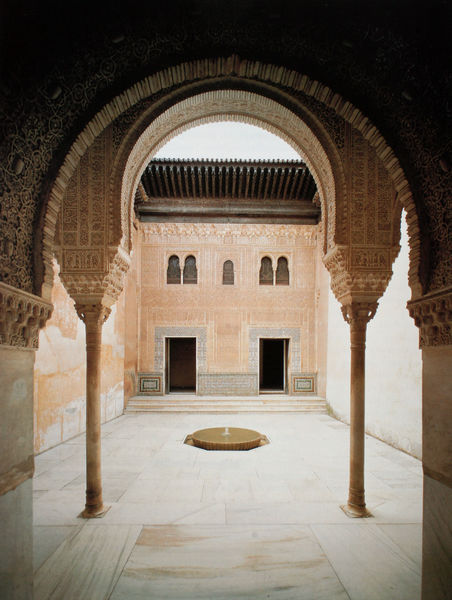
Titel: Südseite des Palacio de Comares
Standort: Granada
Institution: Alhambra
Schlagwörter: dunkel, himmel, schatten, wasser, weiß, ocker, fenster, hell, licht, marmor, schwarz, säule, säulen, tür, dach, gebäude, haus, beige, muster, wand, architektur, stein, innenraum, boden, decke, brunnen, springbrunnen, spanien, bogen, fassade, perspektive, pflaster, türen, mauer, hof, türe, pilaster, treppe, treppen, arch, arches, architecture, column, court, hall, stair, stairs, white, window, black, gold, windows, dekor, ornamente, verzierung, wandmalerei, picture, brown, floor, stufen, plinthe, tor, foto, fotografie, photographie, bögen, wände, symetrie, eingang, erker, zugang, innenhof, orient, orientalisch, torbogen, mauerwerk, becken, asien, fliesen, gravur, arkaden, kapitelle, kapitell, photo, fries, sims, gesims, wood, putz, sandstein, farbfoto, stone, rotbraun, house, roof, spain, ausgang, light, entrance, vordach, decoration, ornament, fotographie, indien, arabien, marokko, door, marble, italy, palais, verziehrung, atrium, arc, doors, courtyard, brunen, fountain, maurisch, nordafrika, pillar, andalusien, sonnenuhr, hufeisenbogen, patio, round, arab, oriental, well, muslim, alhambra, hallway, photograph, photography, tiles, östlich, mamrmor, hufeisenbögen, adorned, pillars, innenhif, windowa, innnehof, yard, carved, craft, mudejar, decor, mauretanien, alhambr, coloumns, coloumn, embellishment, mosquee, middle eastern architecture, moorish architecture, muslim architecture, granada